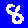
Digit: 8